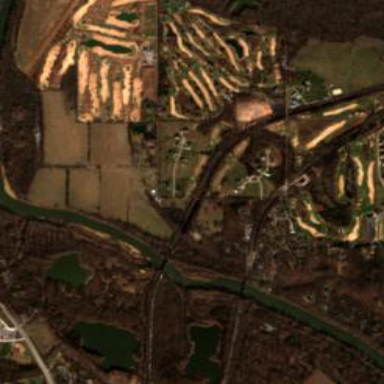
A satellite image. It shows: Golf course.